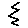
Label: zigzag